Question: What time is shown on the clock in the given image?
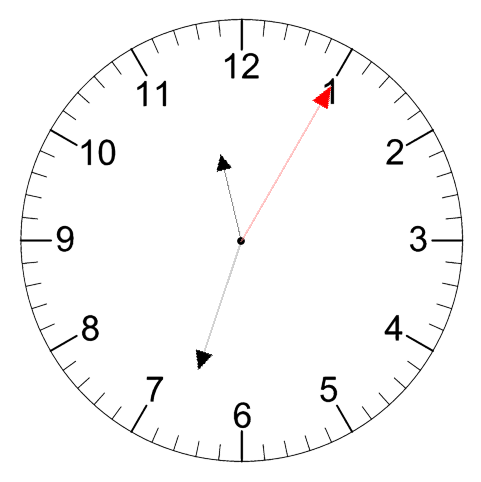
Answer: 11:33:05